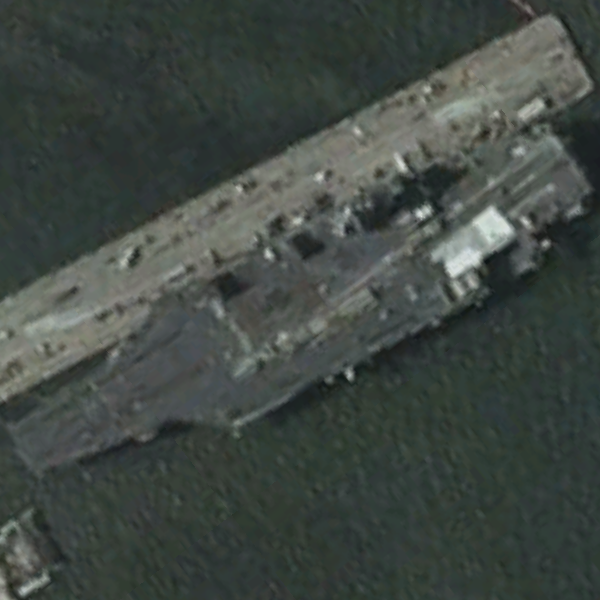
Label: aircraft_carrier